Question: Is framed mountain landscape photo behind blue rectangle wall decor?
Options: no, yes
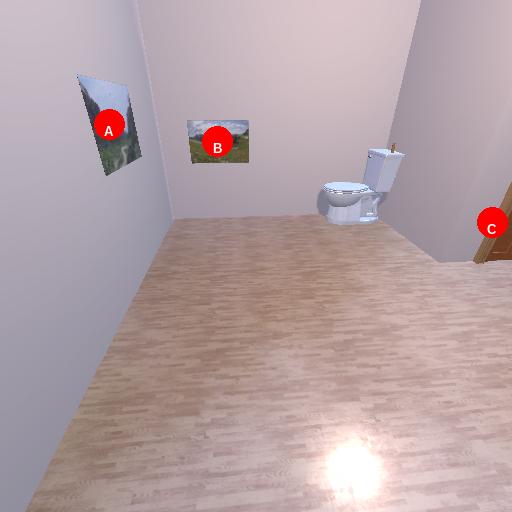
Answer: no